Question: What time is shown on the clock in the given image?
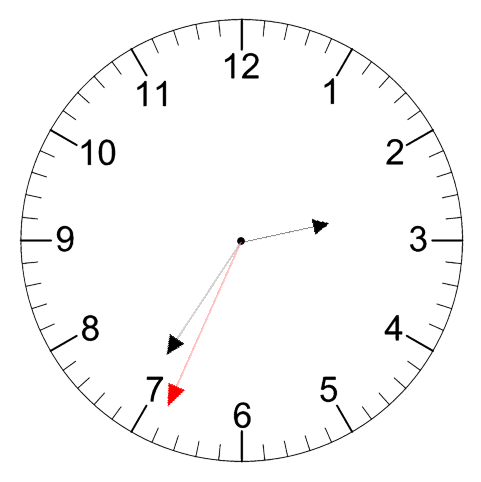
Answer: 02:35:34